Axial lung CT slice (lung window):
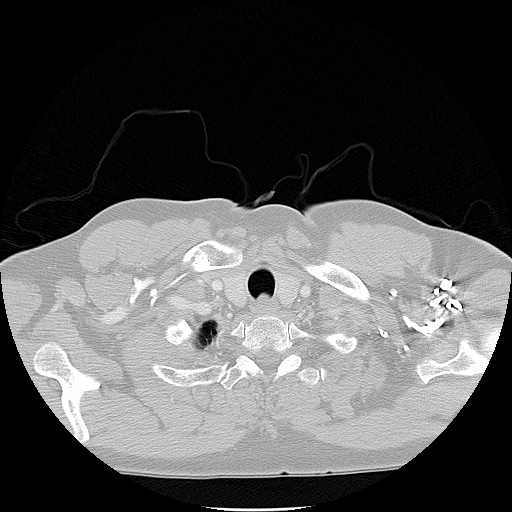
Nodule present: no